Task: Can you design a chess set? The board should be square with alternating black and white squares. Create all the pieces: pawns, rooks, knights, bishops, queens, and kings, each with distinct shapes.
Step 959:
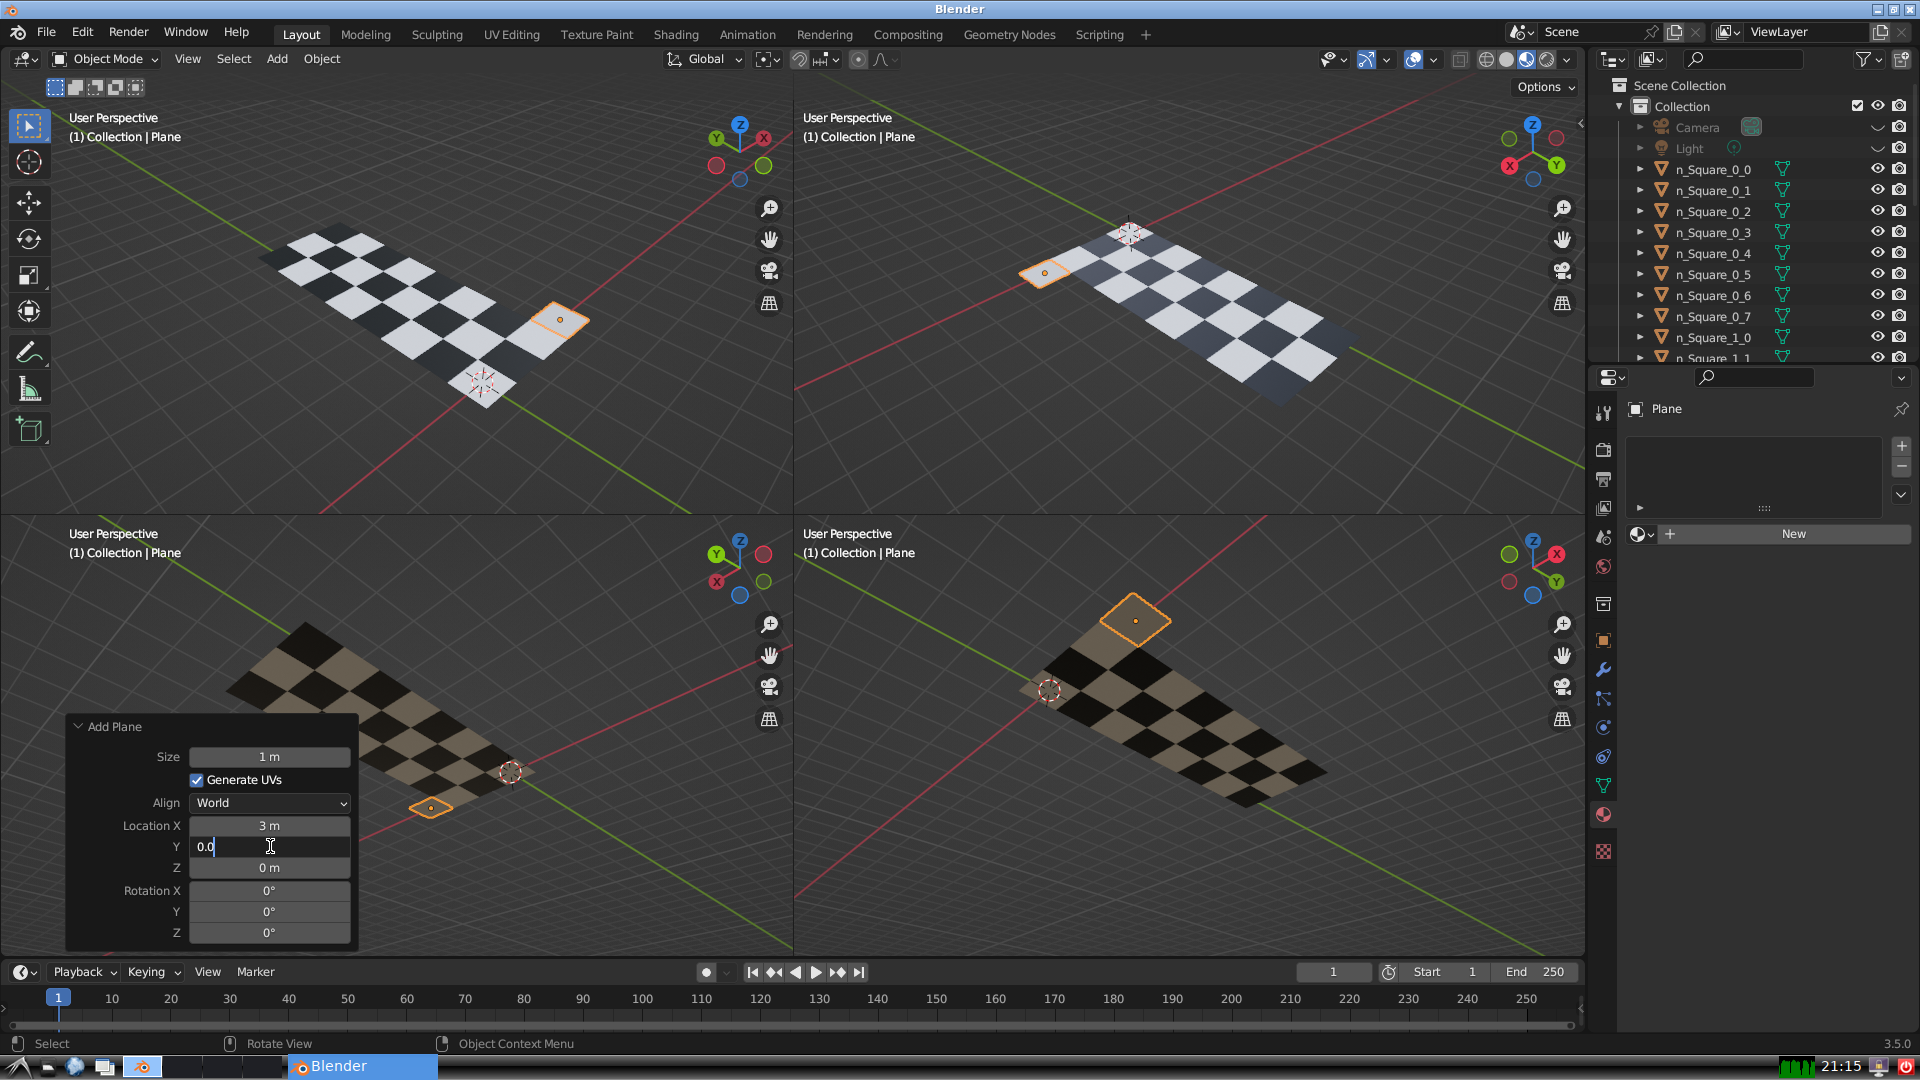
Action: {"key_press": ['Return']}